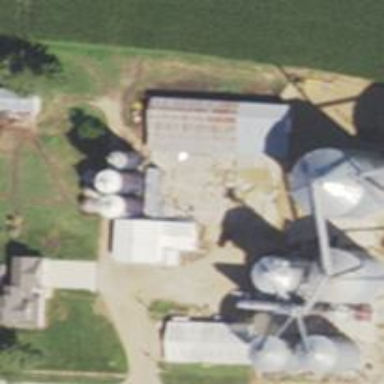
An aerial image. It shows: Silo.